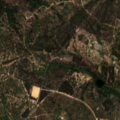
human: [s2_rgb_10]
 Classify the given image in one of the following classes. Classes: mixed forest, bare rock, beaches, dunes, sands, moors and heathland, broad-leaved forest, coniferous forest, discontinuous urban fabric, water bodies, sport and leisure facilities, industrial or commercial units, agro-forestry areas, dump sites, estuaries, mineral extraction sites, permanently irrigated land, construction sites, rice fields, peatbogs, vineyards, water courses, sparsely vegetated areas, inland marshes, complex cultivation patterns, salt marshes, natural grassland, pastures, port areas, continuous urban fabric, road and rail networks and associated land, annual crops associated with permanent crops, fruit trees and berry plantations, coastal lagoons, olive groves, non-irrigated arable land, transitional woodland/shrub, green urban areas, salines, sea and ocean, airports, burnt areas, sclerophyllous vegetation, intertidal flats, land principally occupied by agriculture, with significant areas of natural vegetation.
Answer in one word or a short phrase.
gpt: complex cultivation patterns, mixed forest